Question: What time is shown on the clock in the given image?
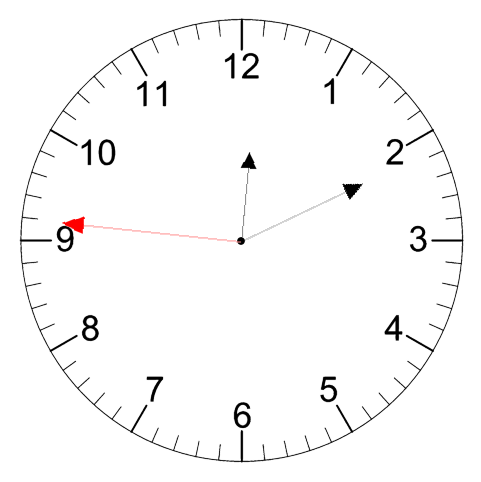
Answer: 12:10:46